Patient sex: M
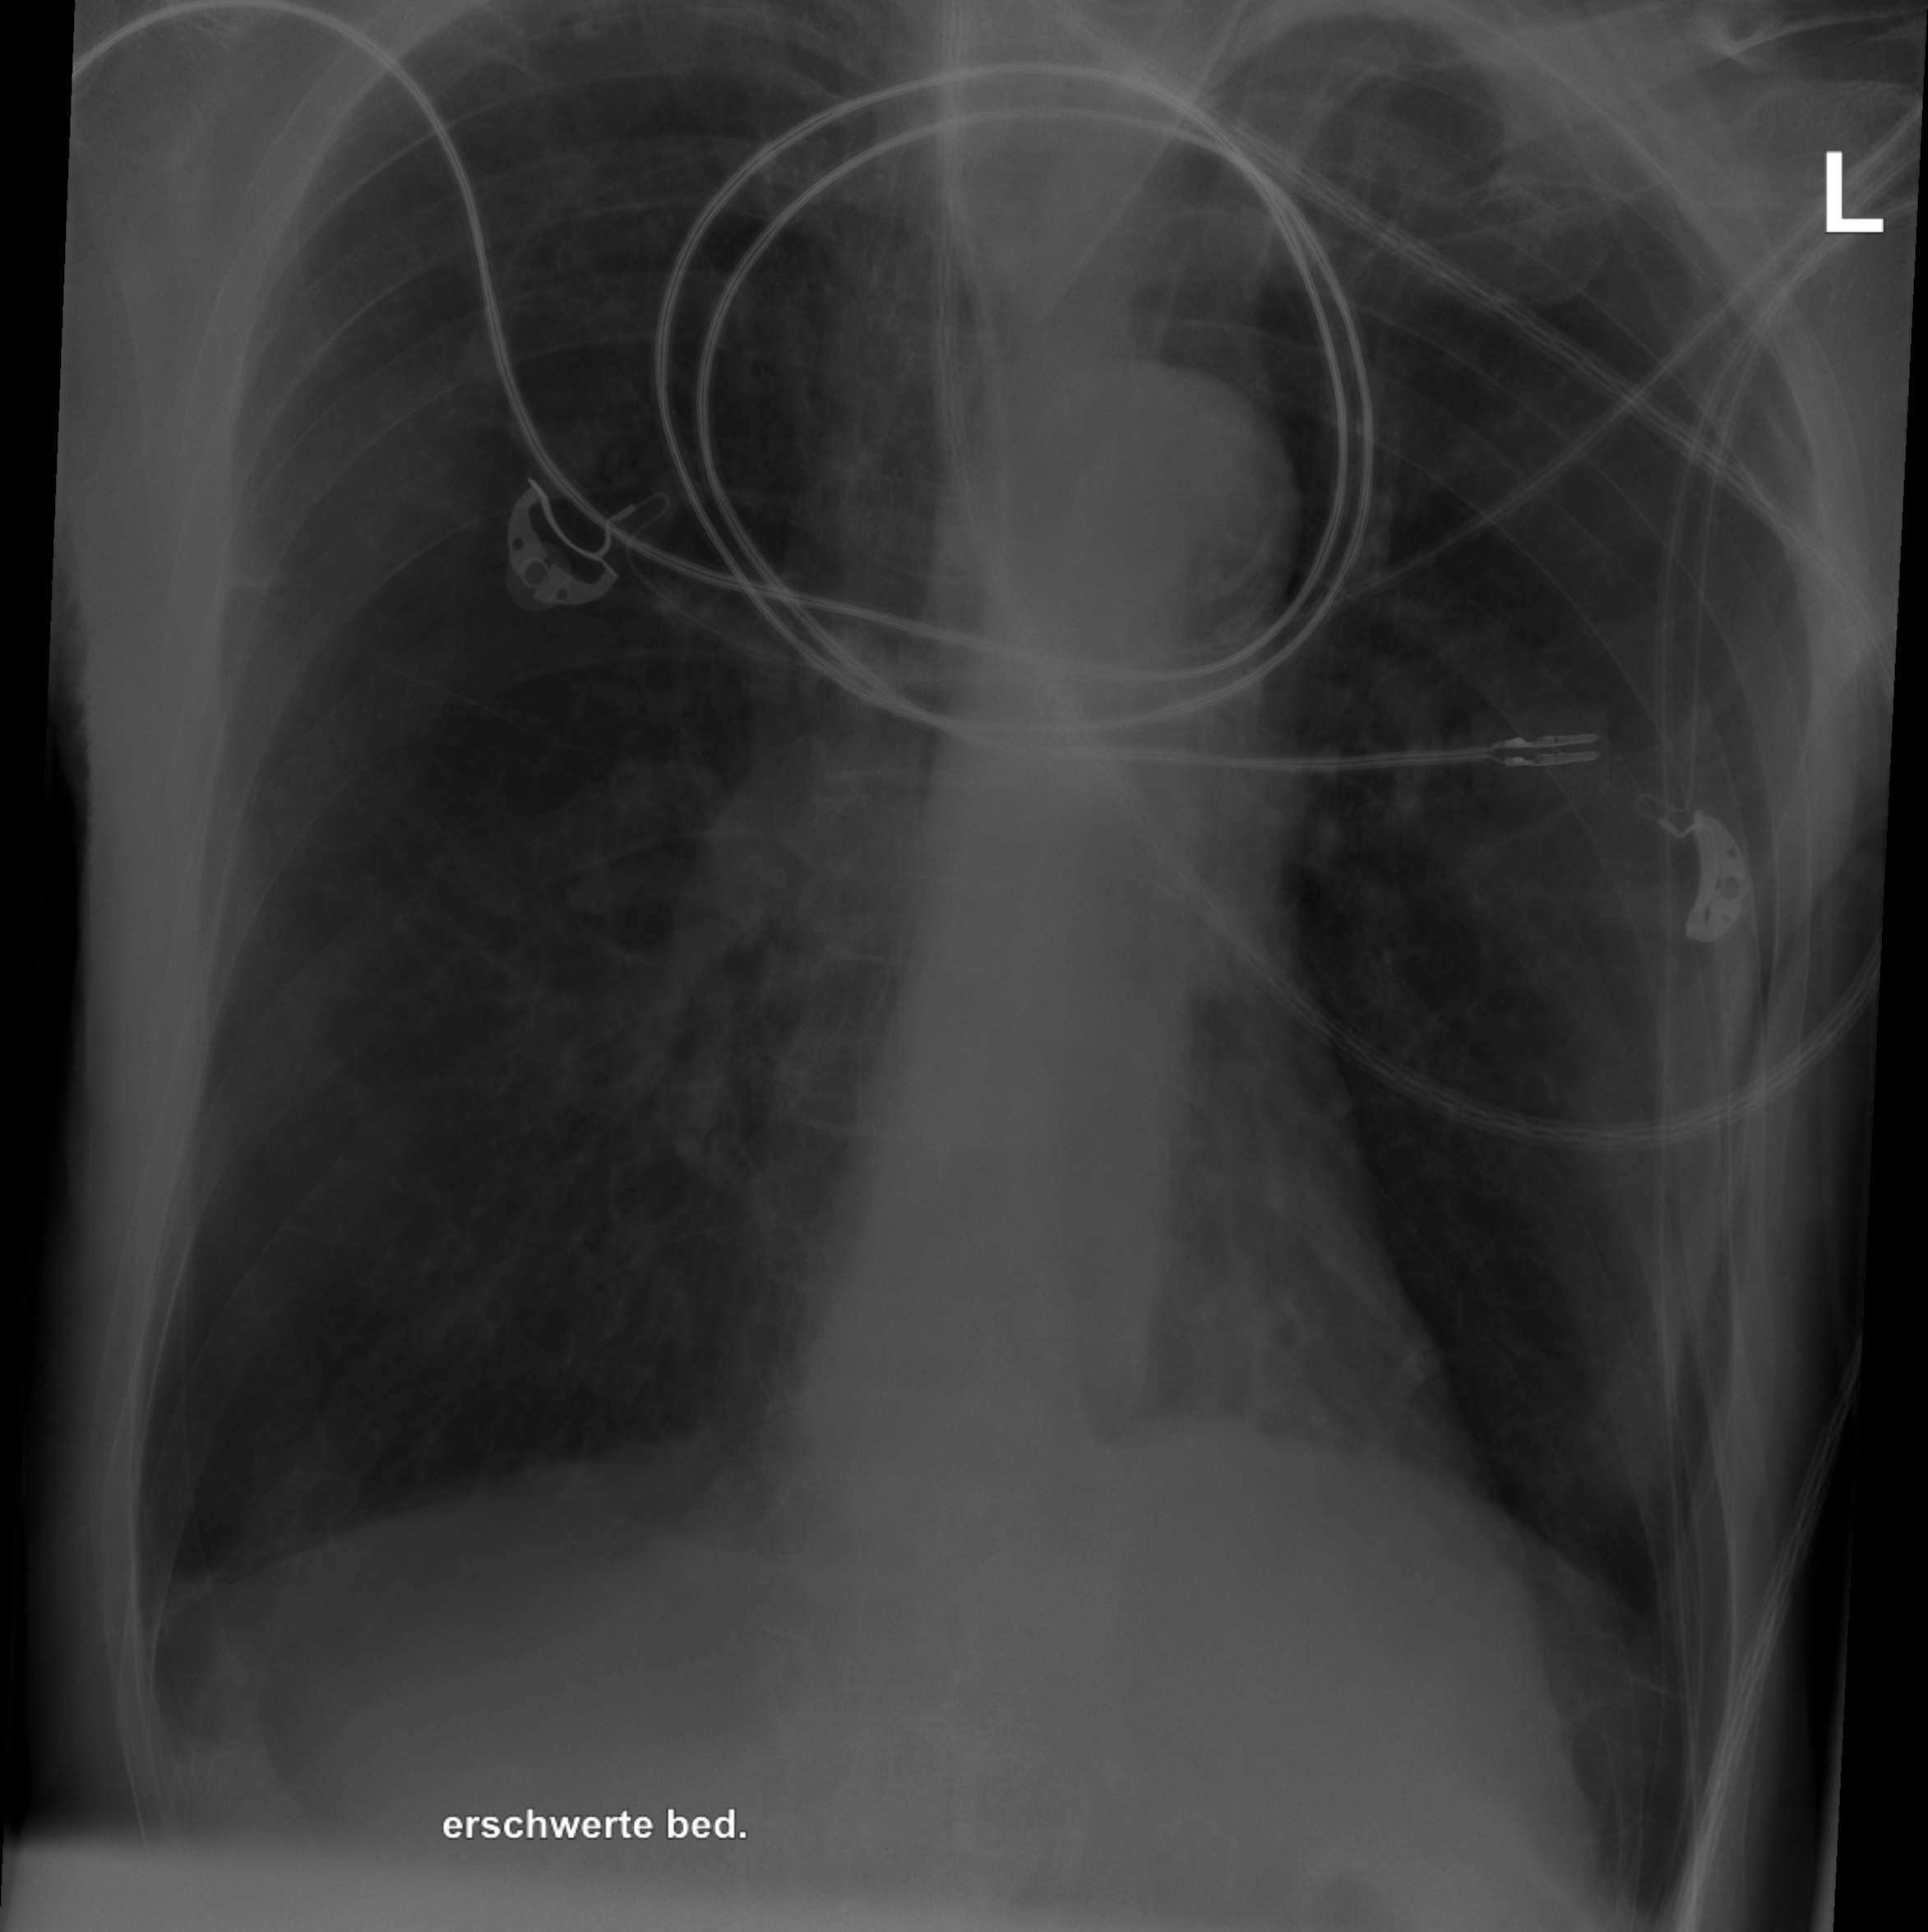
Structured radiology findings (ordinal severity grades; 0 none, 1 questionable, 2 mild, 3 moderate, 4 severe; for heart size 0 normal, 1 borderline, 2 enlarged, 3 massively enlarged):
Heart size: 0
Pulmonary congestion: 0
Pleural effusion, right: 0
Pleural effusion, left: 0
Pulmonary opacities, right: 0
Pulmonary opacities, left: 0
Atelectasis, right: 1
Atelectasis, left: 1